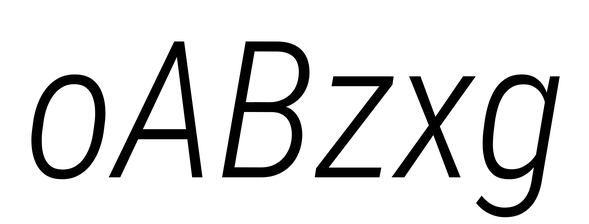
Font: Roboto-Italic_Condensed_Light_Italic